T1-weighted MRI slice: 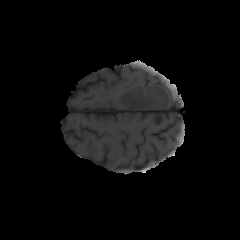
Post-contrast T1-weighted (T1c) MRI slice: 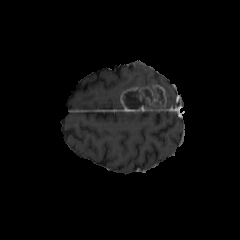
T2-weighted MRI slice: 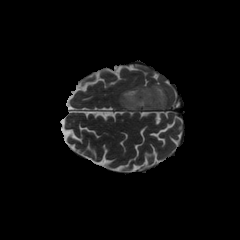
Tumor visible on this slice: yes